Question: The AngularJS <URL> indicates that the 'ngRoute' '$routeProvider' has a 'reload' method.
> Causes $route service to reload the current route even if $location
hasn't changed.
As can be seen in this screen shot, the '$routeProvider' does not have a 'reload' method.

I am initializing my module like this:
'''
var pageApp = angular.module('pageApp', ['ngRoute']);
'''
and I am requesting the '$resourceProvider' like this:
'''
pageApp.config([
'$controllerProvider',
'$compileProvider',
'$filterProvider',
'$routeProvider',
'$provide',
function($controllerProvider,
$compileProvider,
$filterProvider,
$routeProvider,
$provide) {
//generate attached screenshot output
console.log($routeProvider);
/* ... */
}]);
'''
I am using version 1.2.5
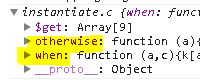
Answer: The 'reload' method belongs to the '$route' service, not the '$routeProvider' provider.
i.e. you would use that methoid inside a controller, not the config function
'''
app.controller('myCtrl', ['$route', function($route){
$scope.reloadPage=$route.reload();
}]);
'''